Question: Working on my line chart and very confused why it shows dots and not lines between the dots. So hope someone can help me with my problem. Thanks!

Google chart code, I can paste the whole code with sql query and so if needed:
'''
<script type="text/javascript" src="https://www.google.com/jsapi"></script>
<script type="text/javascript">
Temperatur = document.getElementById('Temperatur'),
Badende_Per_Time = document.getElementById('Badende_Per_Time'),
Luft_Temperatur = document.getElementById('Luft_Temperatur');
FrittKlor = document.getElementById('FrittKlor');
BundetKlor = document.getElementById('BundetKlor');
TotalKlor = document.getElementById('TotalKlor');
PH = document.getElementById('PH');
AutoKlor = document.getElementById('AutoKlor');
AutoPh = document.getElementById('AutoPh');
AutoTemperatur = document.getElementById('AutoTemperatur');
google.load("visualization", "1", {packages:["corechart"]});
google.setOnLoadCallback(drawChart);
Temperatur.onchange = drawChart;
Badende_Per_Time.onchange = drawChart;
Luft_Temperatur.onchange = drawChart;
FrittKlor.onchange = drawChart;
BundetKlor.onchange = drawChart;
TotalKlor.onchange = drawChart;
PH.onchange = drawChart;
AutoKlor.onchange = drawChart;
AutoPh.onchange = drawChart;
AutoTemperatur.onchange = drawChart;
function drawChart() {
var data = new google.visualization.DataTable(<?=$jsonTable?>);
var options = {
width: 1100, height: 520,
title: 'Diagram',
curveType: 'function',
legend: { position: 'bottom' },
pointSize: 5,
vAxis: {title: "Verdi", titleTextStyle: {italic: false}},
hAxis: {title: "Tid", titleTextStyle: {italic: false}},
explorer: { actions: ['dragToZoom', 'rightClickToReset'],
axis: 'both' },
focusTarget: 'category',
};
if (!AutoTemperatur.checked) data.removeColumn(10);
if (!AutoPh.checked) data.removeColumn(9);
if (!AutoKlor.checked) data.removeColumn(8);
if (!PH.checked) data.removeColumn(7);
if (!TotalKlor.checked) data.removeColumn(6);
if (!BundetKlor.checked) data.removeColumn(5);
if (!FrittKlor.checked) data.removeColumn(4);
if (!Luft_Temperatur.checked) data.removeColumn(3);
if (!Badende_Per_Time.checked) data.removeColumn(2);
if (!Temperatur.checked) data.removeColumn(1);
var chart = new google.visualization.LineChart(document.getElementById('chart_div'));
chart.draw(data, options);
}
</script>
'''
Code:
'''
$sth = sqlsrv_query($conn,"
SELECT routines.date, routines.time,
SUM( CASE WHEN measurements.title = 'T_Temperatur' THEN CAST( REPLACE( routines.value, ',', '.' ) AS DECIMAL( 18, 2 ) ) ELSE NULL END) AS Temperatur,
SUM( CASE WHEN measurements.title = 'T_Badende_per_Time' THEN CAST( REPLACE( routines.value, ',', '.' ) AS DECIMAL( 18, 2 ) ) ELSE NULL END) AS Badende_Per_Time,
SUM( CASE WHEN measurements.title = 'T_Luft_Temperatur' THEN CAST( REPLACE( routines.value, ',', '.' ) AS DECIMAL( 18, 2 ) ) ELSE NULL END) AS Luft_Temperatur,
SUM( CASE WHEN measurements.title = 'M_Fritt_Klor' THEN CAST( REPLACE( routines.value, ',', '.' ) AS DECIMAL( 18, 2 ) ) ELSE NULL END) AS FrittKlor,
SUM( CASE WHEN measurements.title = 'M_Bundet_Klor' THEN CAST( REPLACE( routines.value, ',', '.' ) AS DECIMAL( 18, 2 ) ) ELSE NULL END) AS BundetKlor,
SUM( CASE WHEN measurements.title = 'M_Total_Klor' THEN CAST( REPLACE( routines.value, ',', '.' ) AS DECIMAL( 18, 2 ) ) ELSE NULL END) AS TotalKlor,
SUM( CASE WHEN measurements.title = 'M_PH' THEN CAST( REPLACE( routines.value, ',', '.' ) AS DECIMAL( 18, 2 ) ) ELSE NULL END) AS PH,
SUM( CASE WHEN measurements.title = 'M_Auto_Klor' THEN CAST( REPLACE( routines.value, ',', '.' ) AS DECIMAL( 18, 2 ) ) ELSE NULL END) AS AutoKlor,
SUM( CASE WHEN measurements.title = 'M_Auto_PH' THEN CAST( REPLACE( routines.value, ',', '.' ) AS DECIMAL( 18, 2 ) ) ELSE NULL END) AS AutoPh,
SUM( CASE WHEN measurements.title = 'A_Auto_Temperatur' THEN CAST( REPLACE( routines.value, ',', '.' ) AS DECIMAL( 18, 2 ) ) ELSE NULL END) AS AutoTemperatur
FROM routines
INNER JOIN measure_routine ON routines.id = measure_routine.routine_id
INNER JOIN measurements ON measure_routine.measure_id = measurements.id
INNER JOIN pools ON measure_routine.pool_id = pools.id
WHERE routines.date between '".$fraDato."' AND '".$tilDato."'
AND (pools.name = '".$basseng."' OR pools.name = 'Svommehall')
AND routines.time between '".$fraTid."' AND '".$tilTid."'
GROUP BY routines.date, routines.time
ORDER BY routines.date, routines.time;
;");
if( $sth === false ) {
die( print_r( sqlsrv_errors(), true));
}
$rows = array();
$flag = true;
$table = array();
$table['cols'] = array(
array('label' => 'routines.date' & 'routines.time', 'type' => 'datetime'),
array('label' => 'Temperatur', 'type' => 'number'),
array('label' => 'Badende_Per_Time', 'type' => 'number'),
array('label' => 'Luft_Temperatur', 'type' => 'number'),
array('label' => 'FrittKlor', 'type' => 'number'),
array('label' => 'BundetKlor', 'type' => 'number'),
array('label' => 'TotalKlor', 'type' => 'number'),
array('label' => 'PH', 'type' => 'number'),
array('label' => 'AutoKlor', 'type' => 'number'),
array('label' => 'AutoPh', 'type' => 'number'),
array('label' => 'AutoTemperatur', 'type' => 'number'),
);
$rows = array();
while($r = sqlsrv_fetch_array ($sth))
{
//$temp = array();
// assumes dates are in the format "yyyy-MM-dd"
$dateString = $r['date'];
$year = $dateString->format('Y');
$month = $dateString->format('m') -1;
$day = $dateString->format('d');
// assumes time is in the format "hh:mm:ss"
$timeString = $r['time'];
$hours = $timeString->format('G');
$minutes = $timeString->format('i');
$seconds = $timeString->format('s');
$temp = array();
$temp[] = array('v' => "Date($year, $month, $day, $hours, $minutes, $seconds)");
$temp[] = array('v' => $r['Temperatur']);
$temp[] = array('v' => $r['Badende_Per_Time']);
$temp[] = array('v' => $r['Luft_Temperatur']);
$temp[] = array('v' => $r['FrittKlor']);
$temp[] = array('v' => $r['BundetKlor']);
$temp[] = array('v' => $r['TotalKlor']);
$temp[] = array('v' => $r['PH']);
$temp[] = array('v' => $r['AutoKlor']);
$temp[] = array('v' => $r['AutoPh']);
$temp[] = array('v' => $r['AutoTemperatur']);
$rows[] = array('c' => $temp);
}
$table['rows'] = $rows;
$jsonTable = json_encode($table, JSON_NUMERIC_CHECK);
//echo $jsonTable;
'''
$jsonTable:
'''
00)"},{"v":null},{"v":null},{"v":null},{"v":null},{"v":null},{"v":null},{"v":null},{"v":null},{"v":null},{"v":28.5}]},{"c":[{"v":"Date(2014, 4, 08, 6, 00, 00)"},{"v":null},{"v":null},{"v":null},{"v":null},{"v":null},{"v":null},{"v":null},{"v":null},{"v":null},{"v":28.5}]},{"c":[{"v":"Date(2014, 4, 08, 7, 58, 33)"},{"v":null},{"v":null},{"v":null},{"v":1.94},{"v":0.39},{"v":2.33},{"v":7.19},{"v":2.13},{"v":7.05},{"v":null}]},{"c":[{"v":"Date(2014, 4, 08, 7, 59, 39)"},{"v":28.1},{"v":null},{"v":null},{"v":null},{"v":null},{"v":null},{"v":null},{"v":null},{"v":null},{"v":null}]},{"c":[{"v":"Date(2014, 4, 08, 7, 59, 59)"},{"v":null},{"v":null},{"v":null},{"v":null},{"v":null},{"v":null},{"v":null},{"v":null},{"v":null},{"v":28.5}]},{"c":[{"v":"Date(2014, 4, 08, 8, 01, 04)"},{"v":null},{"v":null},{"v":27.8},{"v":null},{"v":null},{"v":null},{"v":null},{"v":null},{"v":null},{"v":null}]},{"c":[{"v":"Date(2014, 4, 08, 8, 02, 20)"},{"v":null},{"v":null},{"v":null},{"v":null},{"v":null},{"v":null},{"v":null},{"v":null},{"v":null},{"v":null}]},{"c":[{"v":"Date(2014, 4, 08, 8, 40, 20)"},{"v":null},{"v":0},{"v":null},{"v":null},{"v":null},{"v":null},{"v":null},{"v":null},{"v":null},{"v":null}]},{"c":[{"v":"Date(2014, 4, 08, 9, 30, 18)"},{"v":null},{"v":33},{"v":null},{"v":null},{"v":null},{"v":null},{"v":null},{"v":null},{"v":null},{"v":null}]},{"c":[{"v":"Date(2014, 4, 08, 9, 59, 59)"},{"v":null},{"v":null},{"v":null},{"v":null},{"v":null},{"v":null},{"v":null},{"v":null},{"v":null},{"v":28.44}]},{"c":[{"v":"Date(2014, 4, 08, 10, 38, 34)"},{"v":null},{"v":36},{"v":null},{"v":null},{"v":null},{"v":null},{"v":null},{"v":null},{"v":null},{"v":null}]},{"c":[{"v":"Date(2014, 4, 08, 11, 23, 02)"},{"v":null},{"v":null},{"v":null},{"v":1.94},{"v":0.39},{"v":2.33},{"v":7.21},{"v":2.15},{"v":7.08},{"v":null}]},{"c":[{"v":"Date(2014, 4, 08, 11, 36, 40)"},{"v":null},{"v":0},{"v":null},{"v":null},{"v":null},{"v":null},{"v":null},{"v":null},{"v":null},{"v":null}]},{"c":[{"v":"Date(2014, 4, 08, 12, 00, 00)"},{"v":null},{"v":null},{"v":null},{"v":null},{"v":null},{"v":null},{"v":null},{"v":null},{"v":null},{"v":28.44}]},{"c":[{"v":"Date(2014, 4, 08, 12, 30, 40)"},{"v":null},{"v":6},{"v":null},{"v":null},{"v":null},{"v":null},{"v":null},{"v":null},{"v":null},{"v":null}]},{"c":[{"v":"Date(2014, 4, 08, 13, 33, 47)"},{"v":null},{"v":0},{"v":null},{"v":null},{"v":null},{"v":null},{"v":null},{"v":null},{"v":null},{"v":null}]},{"c":[{"v":"Date(2014, 4, 08, 14, 22, 46)"},{"v":null},{"v":null},{"v":null},{"v":1.99},{"v":0.29},{"v":2.28},{"v":7.22},{"v":2.1},{"v":7.01},{"v":null}]},{"c":[{"v":"Date(2014, 4, 08, 14, 26, 30)"},{"v":null},{"v":3},{"v":null},{"v":null},{"v":null},{"v":null},{"v":null},{"v":null},{"v":null},{"v":null}]},{"c":[{"v":"Date(2014, 4, 08, 14, 39, 00)"},{"v":28.2},{"v":0},{"v":null},{"v":null},{"v":null},{"v":null},{"v":null},{"v":null},{"v":null},{"v":null}]},{"c":[{"v":"Date(2014, 4, 08, 14, 41, 53)"},{"v":null},{"v":null},{"v":26.7},{"v":null},{"v":null},{"v":null},{"v":null},{"v":null},{"v":null},{"v":null}]},{"c":[{"v":"Date(2014, 4, 08, 15, 45, 49)"},{"v":null},{"v":17},{"v":null},{"v":null},{"v":null},{"v":null},{"v":null},{"v":null},{"v":null},{"v":null}]},{"c":[{"v":"Date(2014, 4, 08, 16, 34, 38)"},{"v":null},{"v":38},{"v":null},{"v":null},{"v":null},{"v":null},{"v":null},{"v":null},{"v":null},{"v":null}]},{"c":[{"v":"Date(2014, 4, 08, 17, 16, 13)"},{"v":null},{"v":null},{"v":null},{"v":1.89},{"v":0.44},{"v":2.33},{"v":7.17},{"v":2.08},{"v":7.08},{"v":null}]},{"c":[{"v":"Date(2014, 4, 08, 17, 24, 04)"},{"v":null},{"v":62},{"v":null},{"v":null},{"v":null},{"v":null},{"v":null},{"v":null},{"v":null},{"v":null}]}]}
'''
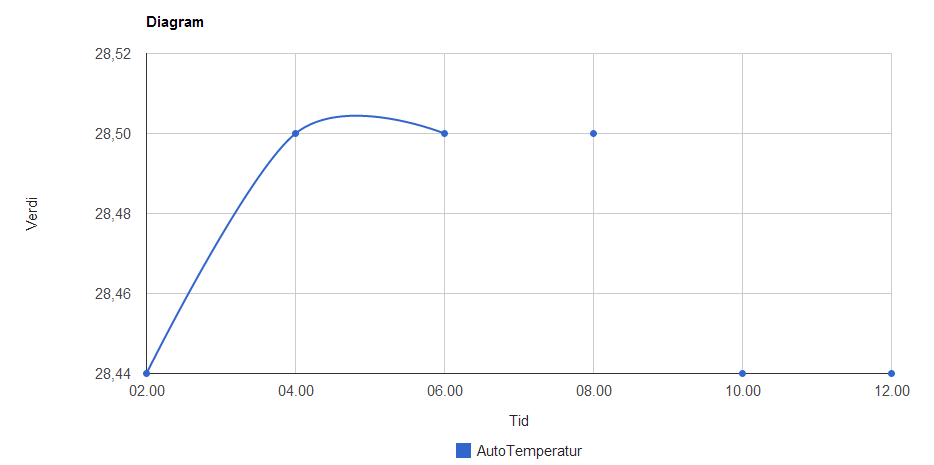
Answer: From <URL>:
> From what I've been able to tease out of your data, your data points have 'null' values in between them, which breaks the line in the charts by default. You can override this by setting the chart's 'interpolateNulls' option to 'true'.